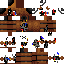
A female skeleton skin with dark skin, wearing brown helmet dressed in a black armor chest and brown pants, featuring a closed mouth.